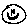
Label: smiley face